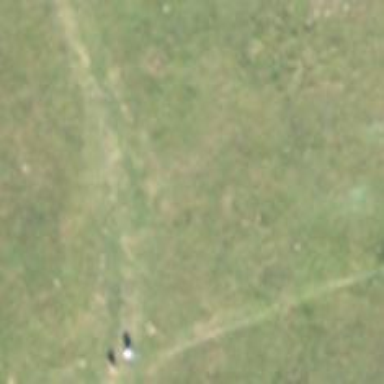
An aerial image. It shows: Picnic site popular for tourists.